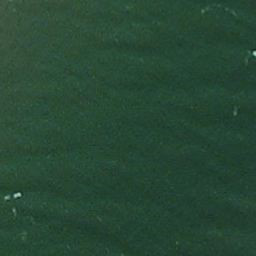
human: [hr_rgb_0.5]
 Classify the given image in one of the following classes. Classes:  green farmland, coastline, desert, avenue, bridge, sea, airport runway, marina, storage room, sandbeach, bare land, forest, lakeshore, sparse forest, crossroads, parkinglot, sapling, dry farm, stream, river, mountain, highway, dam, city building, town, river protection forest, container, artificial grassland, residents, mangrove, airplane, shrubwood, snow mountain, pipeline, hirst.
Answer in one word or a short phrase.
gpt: sea